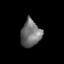
Tissue: skin
Cell type: Epithelial cells
Senescence score: 0.2859
Nuclear area (px): 526
Mean DAPI intensity: 113.3